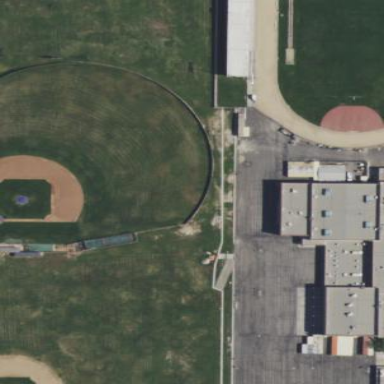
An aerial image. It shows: Baseball pitch for leisure land activities.